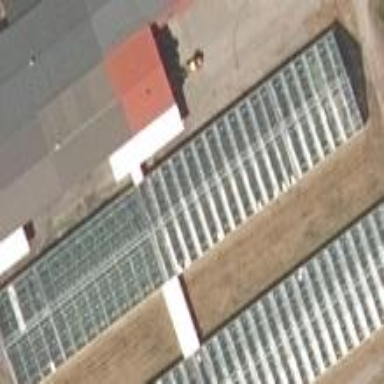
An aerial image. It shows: Greenhouse.